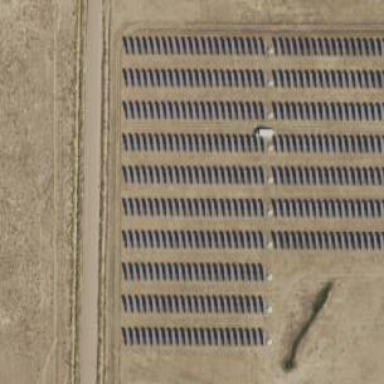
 consisting of solar photovoltaic panels."